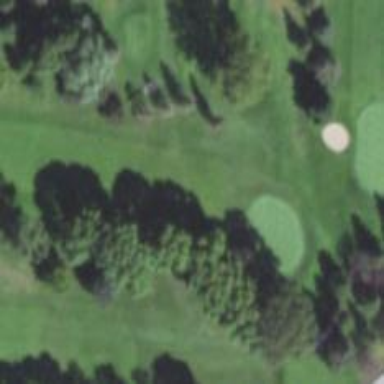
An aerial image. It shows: Golf hole for the sport of golf.